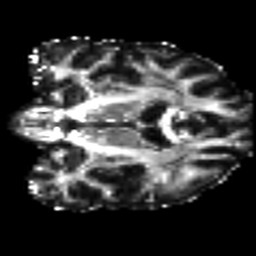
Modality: FA
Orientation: coronal
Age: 40
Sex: male
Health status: healthy
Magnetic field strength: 3 T
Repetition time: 8.4 s
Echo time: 0.0926 s